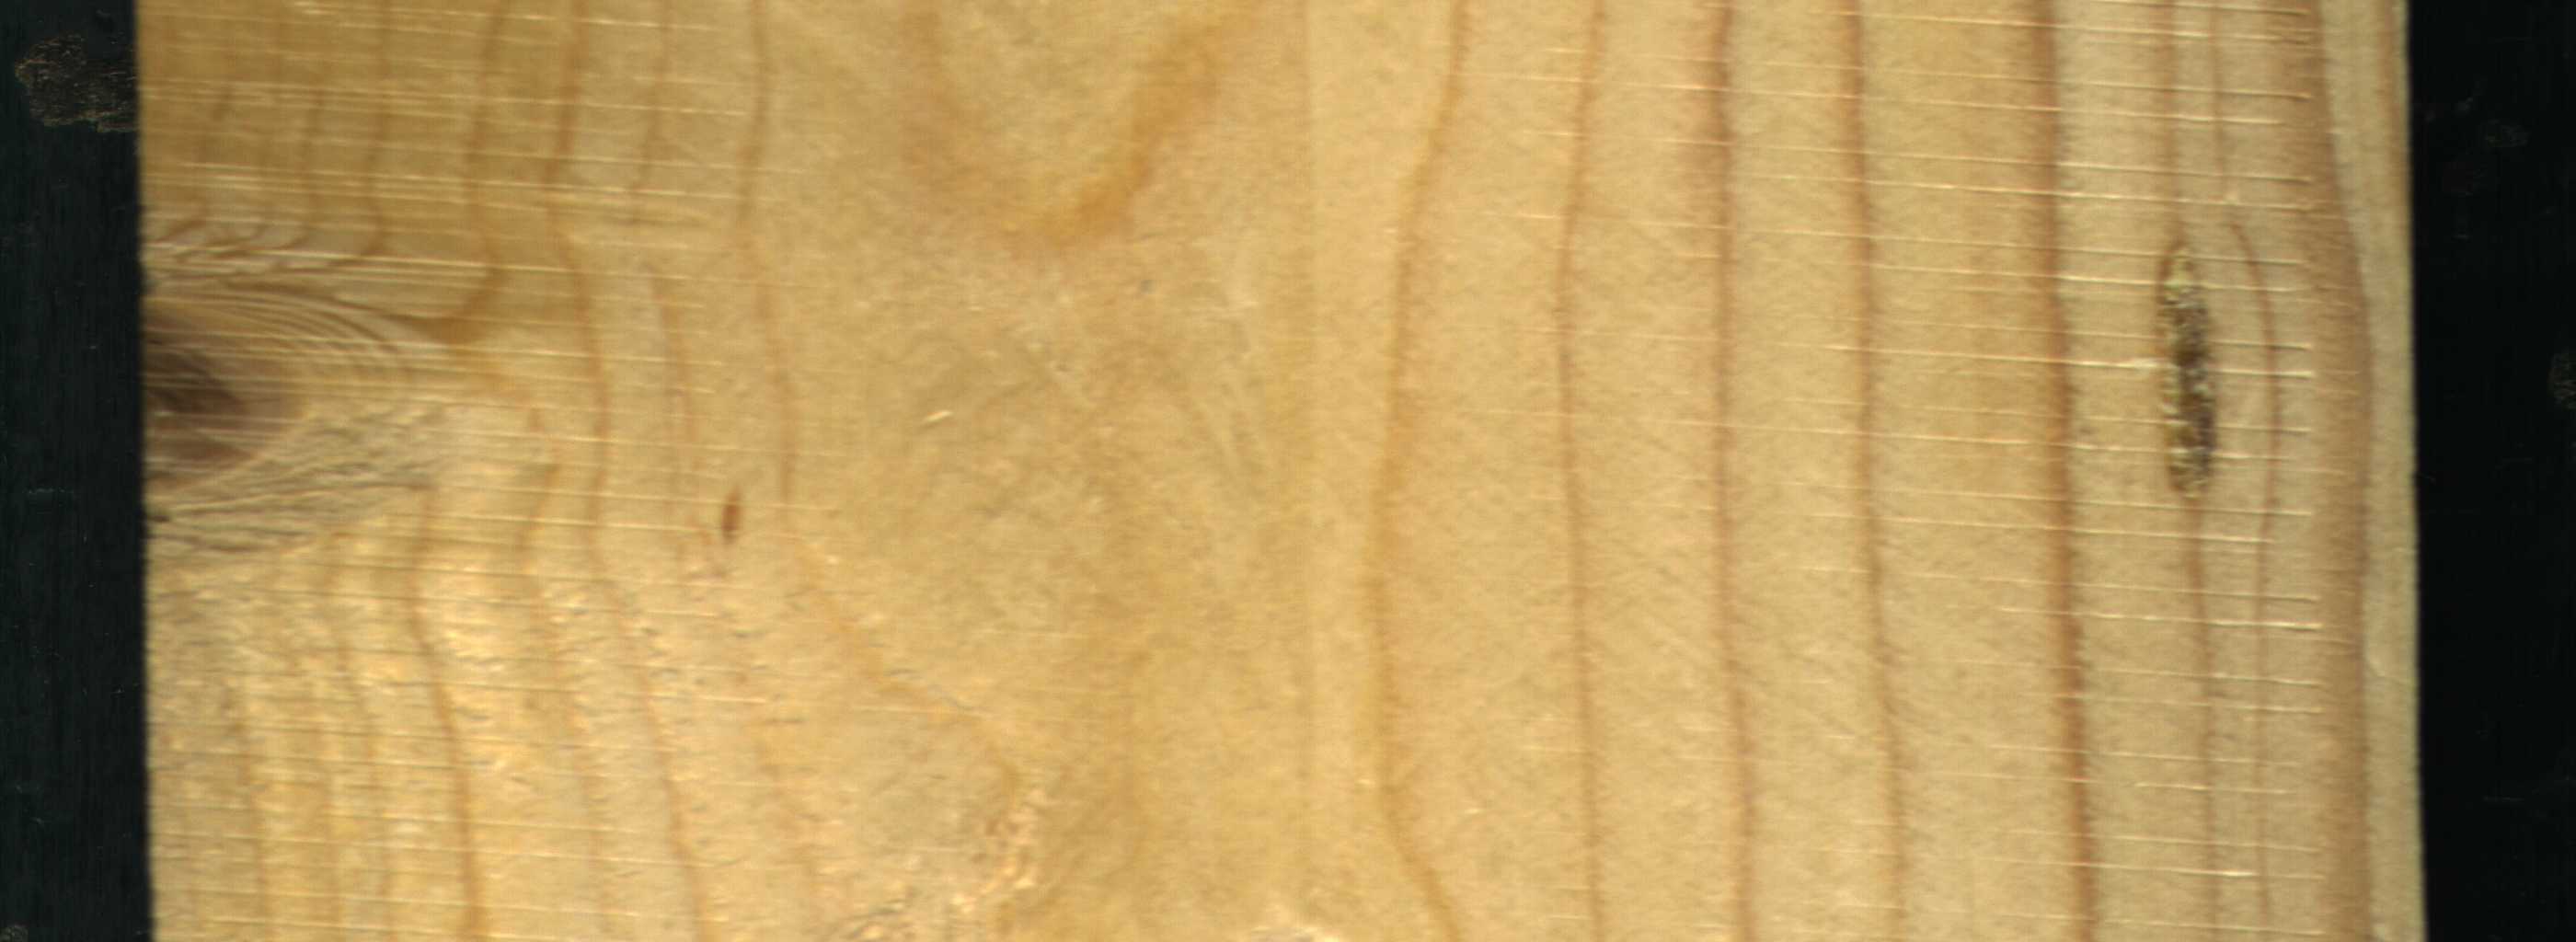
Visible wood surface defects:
resin
Live_Knot